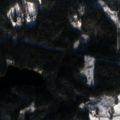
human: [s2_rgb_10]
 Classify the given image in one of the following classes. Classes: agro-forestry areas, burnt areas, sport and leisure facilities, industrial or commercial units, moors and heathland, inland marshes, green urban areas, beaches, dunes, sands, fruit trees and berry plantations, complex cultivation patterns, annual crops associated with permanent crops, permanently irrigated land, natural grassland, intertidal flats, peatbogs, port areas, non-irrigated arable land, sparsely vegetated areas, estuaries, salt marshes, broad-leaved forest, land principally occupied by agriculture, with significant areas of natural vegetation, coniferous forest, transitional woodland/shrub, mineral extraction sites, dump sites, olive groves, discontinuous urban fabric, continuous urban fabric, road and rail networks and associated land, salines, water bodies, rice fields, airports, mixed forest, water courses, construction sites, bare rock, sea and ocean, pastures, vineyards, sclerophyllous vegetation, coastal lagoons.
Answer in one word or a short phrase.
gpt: non-irrigated arable land, coniferous forest, mixed forest, transitional woodland/shrub, water bodies